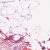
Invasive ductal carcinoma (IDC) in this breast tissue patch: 0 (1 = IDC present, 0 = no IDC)